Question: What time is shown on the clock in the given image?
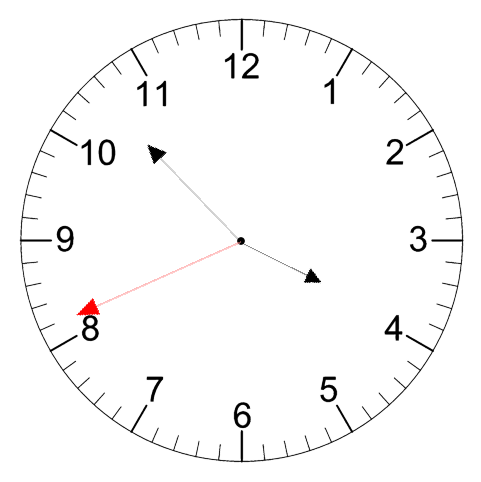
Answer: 03:52:41